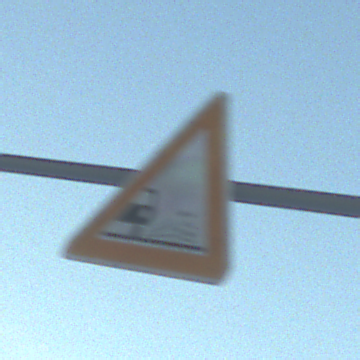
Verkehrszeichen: SplittSchotter
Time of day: SunriseSunset
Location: Outdoor (Nature)
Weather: Clear
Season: Winter
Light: Natural